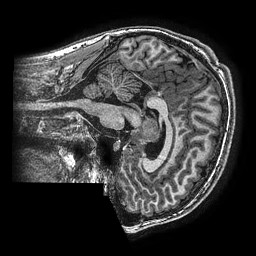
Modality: T1w
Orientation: sagittal
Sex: male
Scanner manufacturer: ge
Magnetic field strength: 3 T
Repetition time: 0.007644 s
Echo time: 0.003468 s